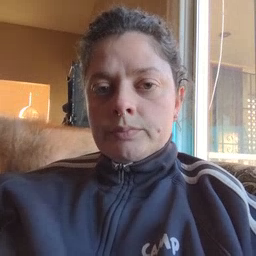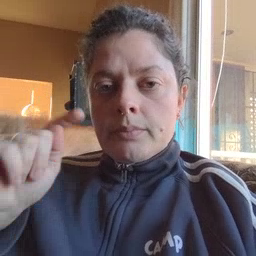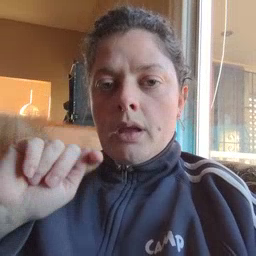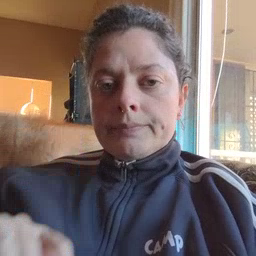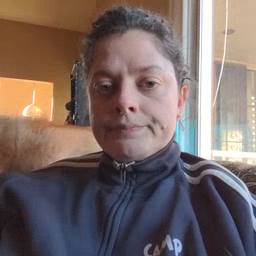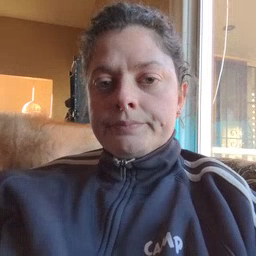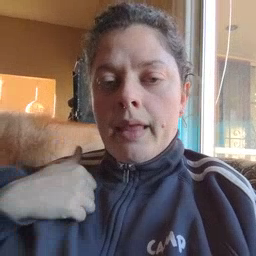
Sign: potty